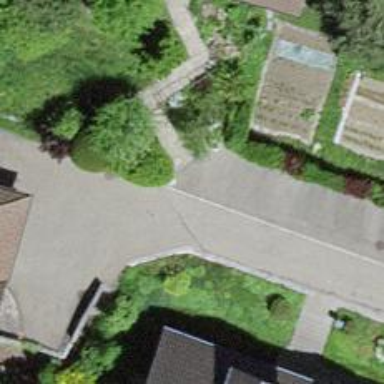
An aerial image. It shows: Smoothly paved residential road.